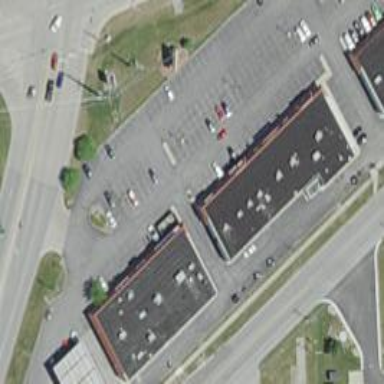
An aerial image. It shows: Commercial building.